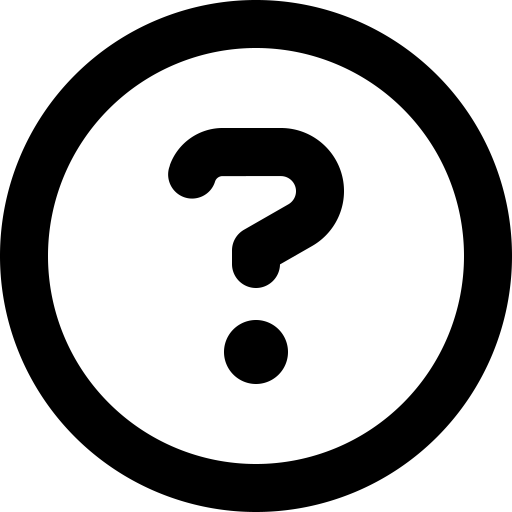
Tags: icon, FontAwesome, fa-icon, outline, circle, question